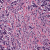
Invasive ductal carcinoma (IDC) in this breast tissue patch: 1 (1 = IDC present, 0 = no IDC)